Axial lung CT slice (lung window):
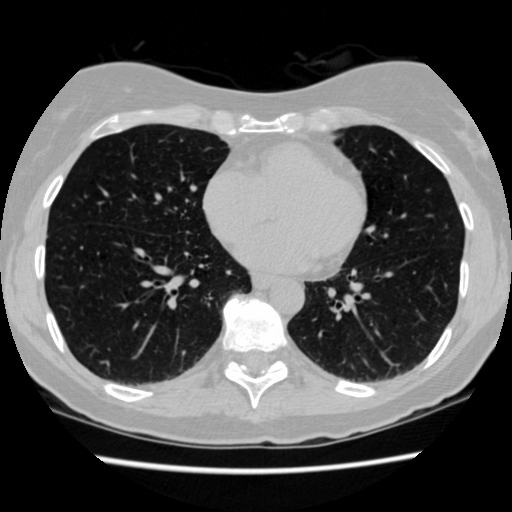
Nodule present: no